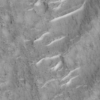
Label: not_dusty